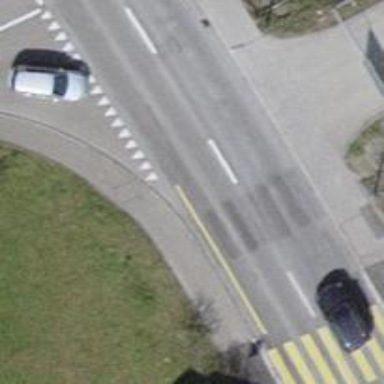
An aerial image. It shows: Asphalt sidewalk.